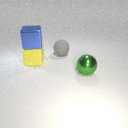
large yellow rubber cube to the left of large gray rubber sphere